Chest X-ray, PA view. Patient: 42 years old, sex M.
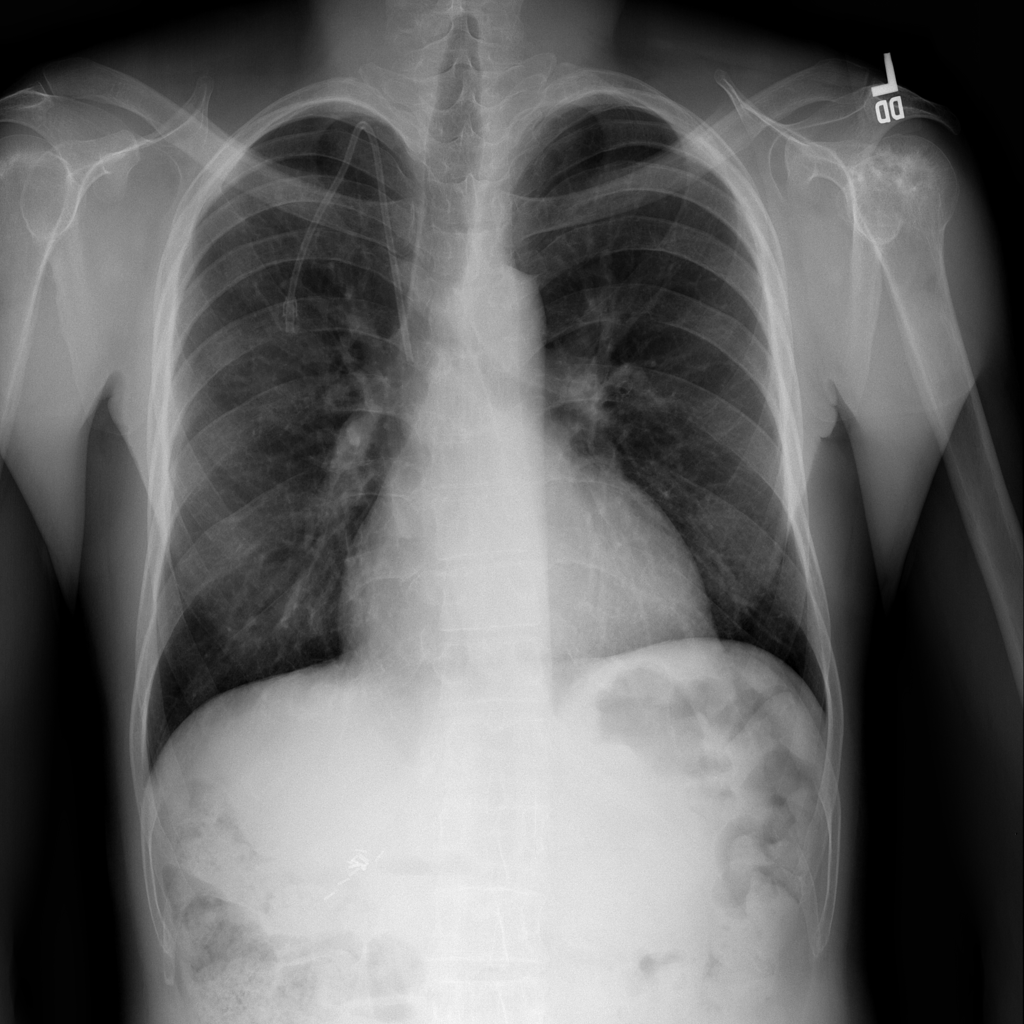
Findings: No Finding